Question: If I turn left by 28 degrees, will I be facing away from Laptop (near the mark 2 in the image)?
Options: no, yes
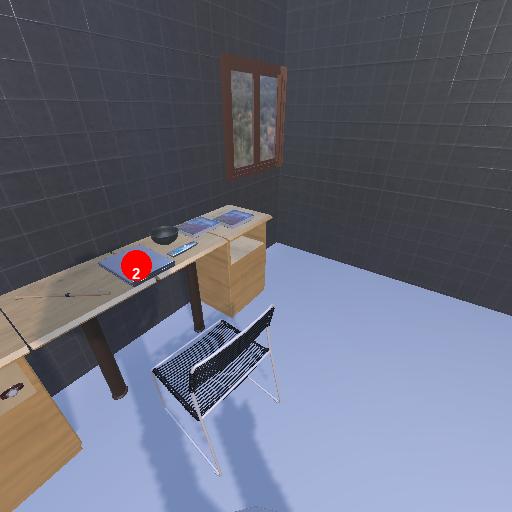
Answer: no